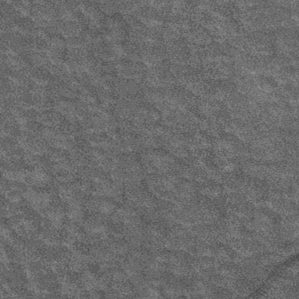
Label: frost